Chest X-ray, PA view. Patient: 13 years old, sex M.
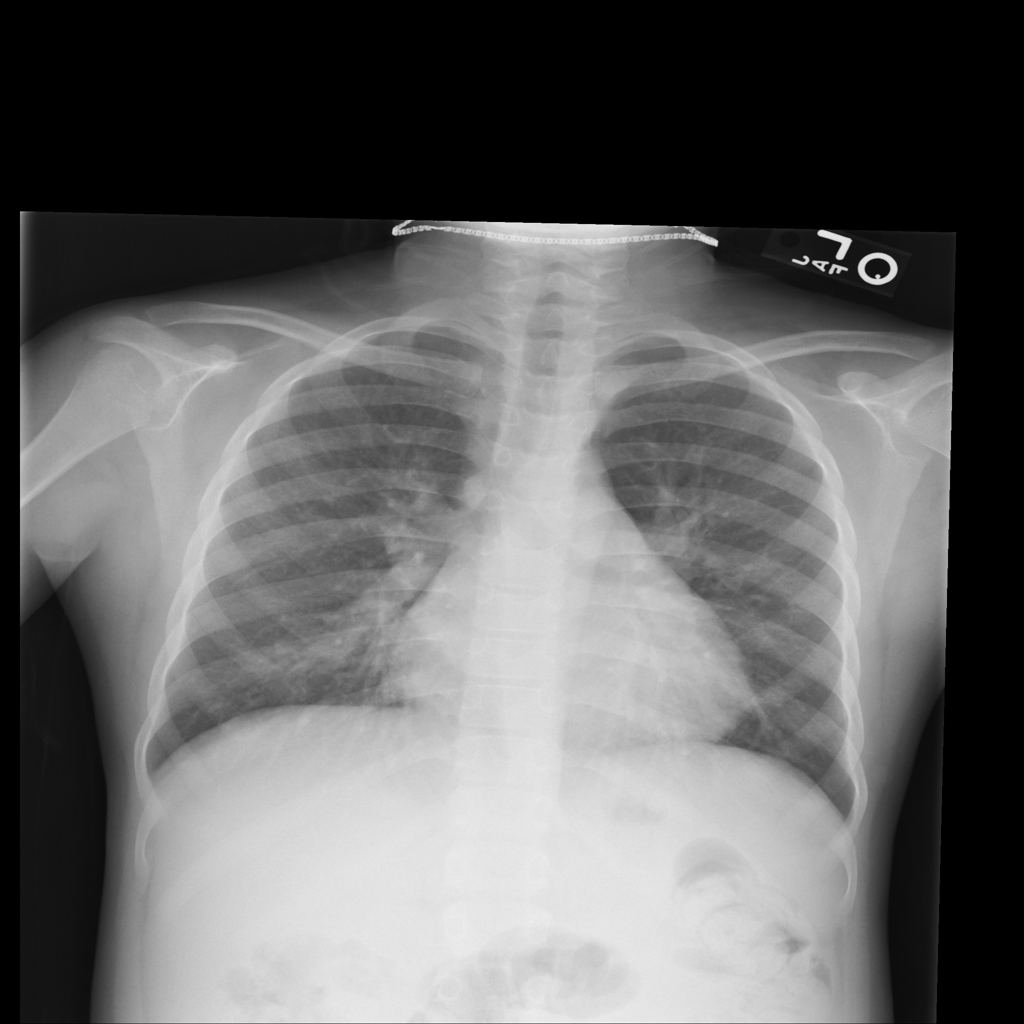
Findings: Cardiomegaly